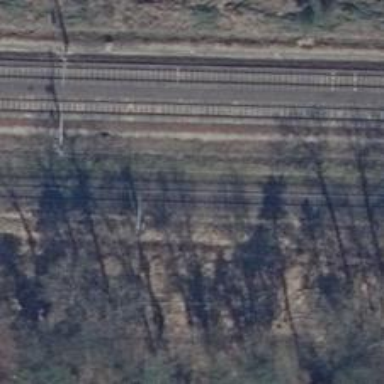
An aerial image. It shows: Milestone along the railway with catenary mast.